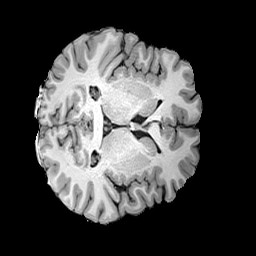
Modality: T1w
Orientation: axial
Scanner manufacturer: siemens
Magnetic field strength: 3 T
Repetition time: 2 s
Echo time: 0.0024 s